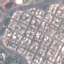
Label: Residential